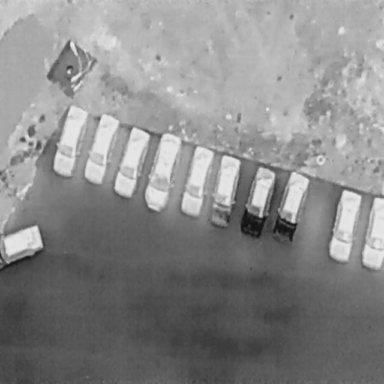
There are 11 Cars in the infrared image.